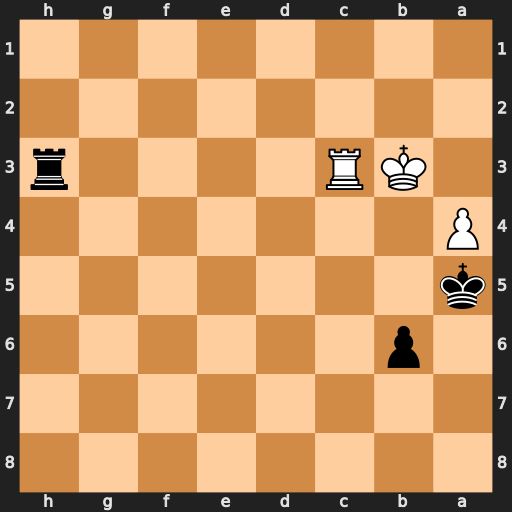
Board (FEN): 8/8/1p6/k7/P7/1KR4r/8/8
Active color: b
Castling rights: -
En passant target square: -
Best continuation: Rxc3+ Kxc3 Kxa4 Kb2 Kb4